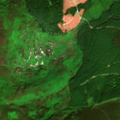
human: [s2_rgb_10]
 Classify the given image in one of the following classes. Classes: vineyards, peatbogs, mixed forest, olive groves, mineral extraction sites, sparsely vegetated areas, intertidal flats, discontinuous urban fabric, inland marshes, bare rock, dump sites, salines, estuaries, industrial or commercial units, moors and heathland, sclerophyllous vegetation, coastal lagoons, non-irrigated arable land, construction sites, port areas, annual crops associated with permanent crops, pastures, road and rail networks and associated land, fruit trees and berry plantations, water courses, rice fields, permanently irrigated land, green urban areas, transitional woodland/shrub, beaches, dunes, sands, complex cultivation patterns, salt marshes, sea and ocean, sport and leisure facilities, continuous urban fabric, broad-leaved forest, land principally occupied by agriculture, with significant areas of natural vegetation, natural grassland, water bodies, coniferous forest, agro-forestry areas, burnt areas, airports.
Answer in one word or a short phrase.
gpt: land principally occupied by agriculture, with significant areas of natural vegetation, coniferous forest, moors and heathland, peatbogs